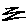
Label: zigzag